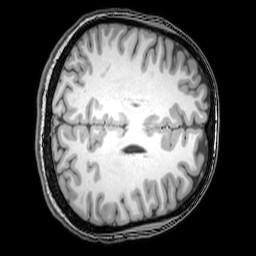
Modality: T1w
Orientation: axial
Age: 25
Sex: female
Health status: healthy
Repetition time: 0.081 s
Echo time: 0.037 s